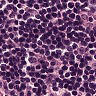
Metastatic tissue present: no